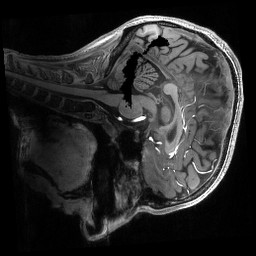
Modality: T1w
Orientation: sagittal
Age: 24
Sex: male
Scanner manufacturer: siemens
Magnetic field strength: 6.98 T
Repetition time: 2.53 s
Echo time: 0.00176 s